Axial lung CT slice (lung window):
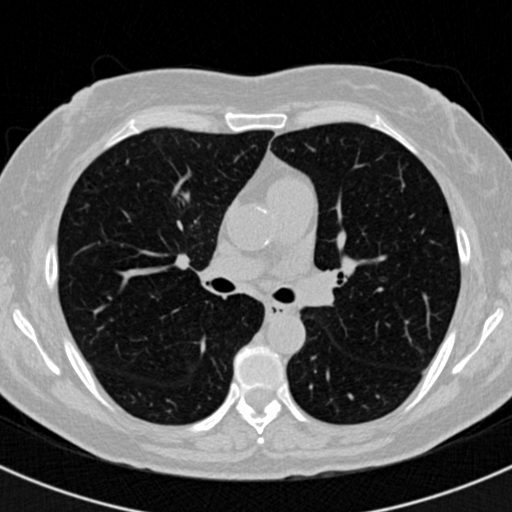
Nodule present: no